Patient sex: M
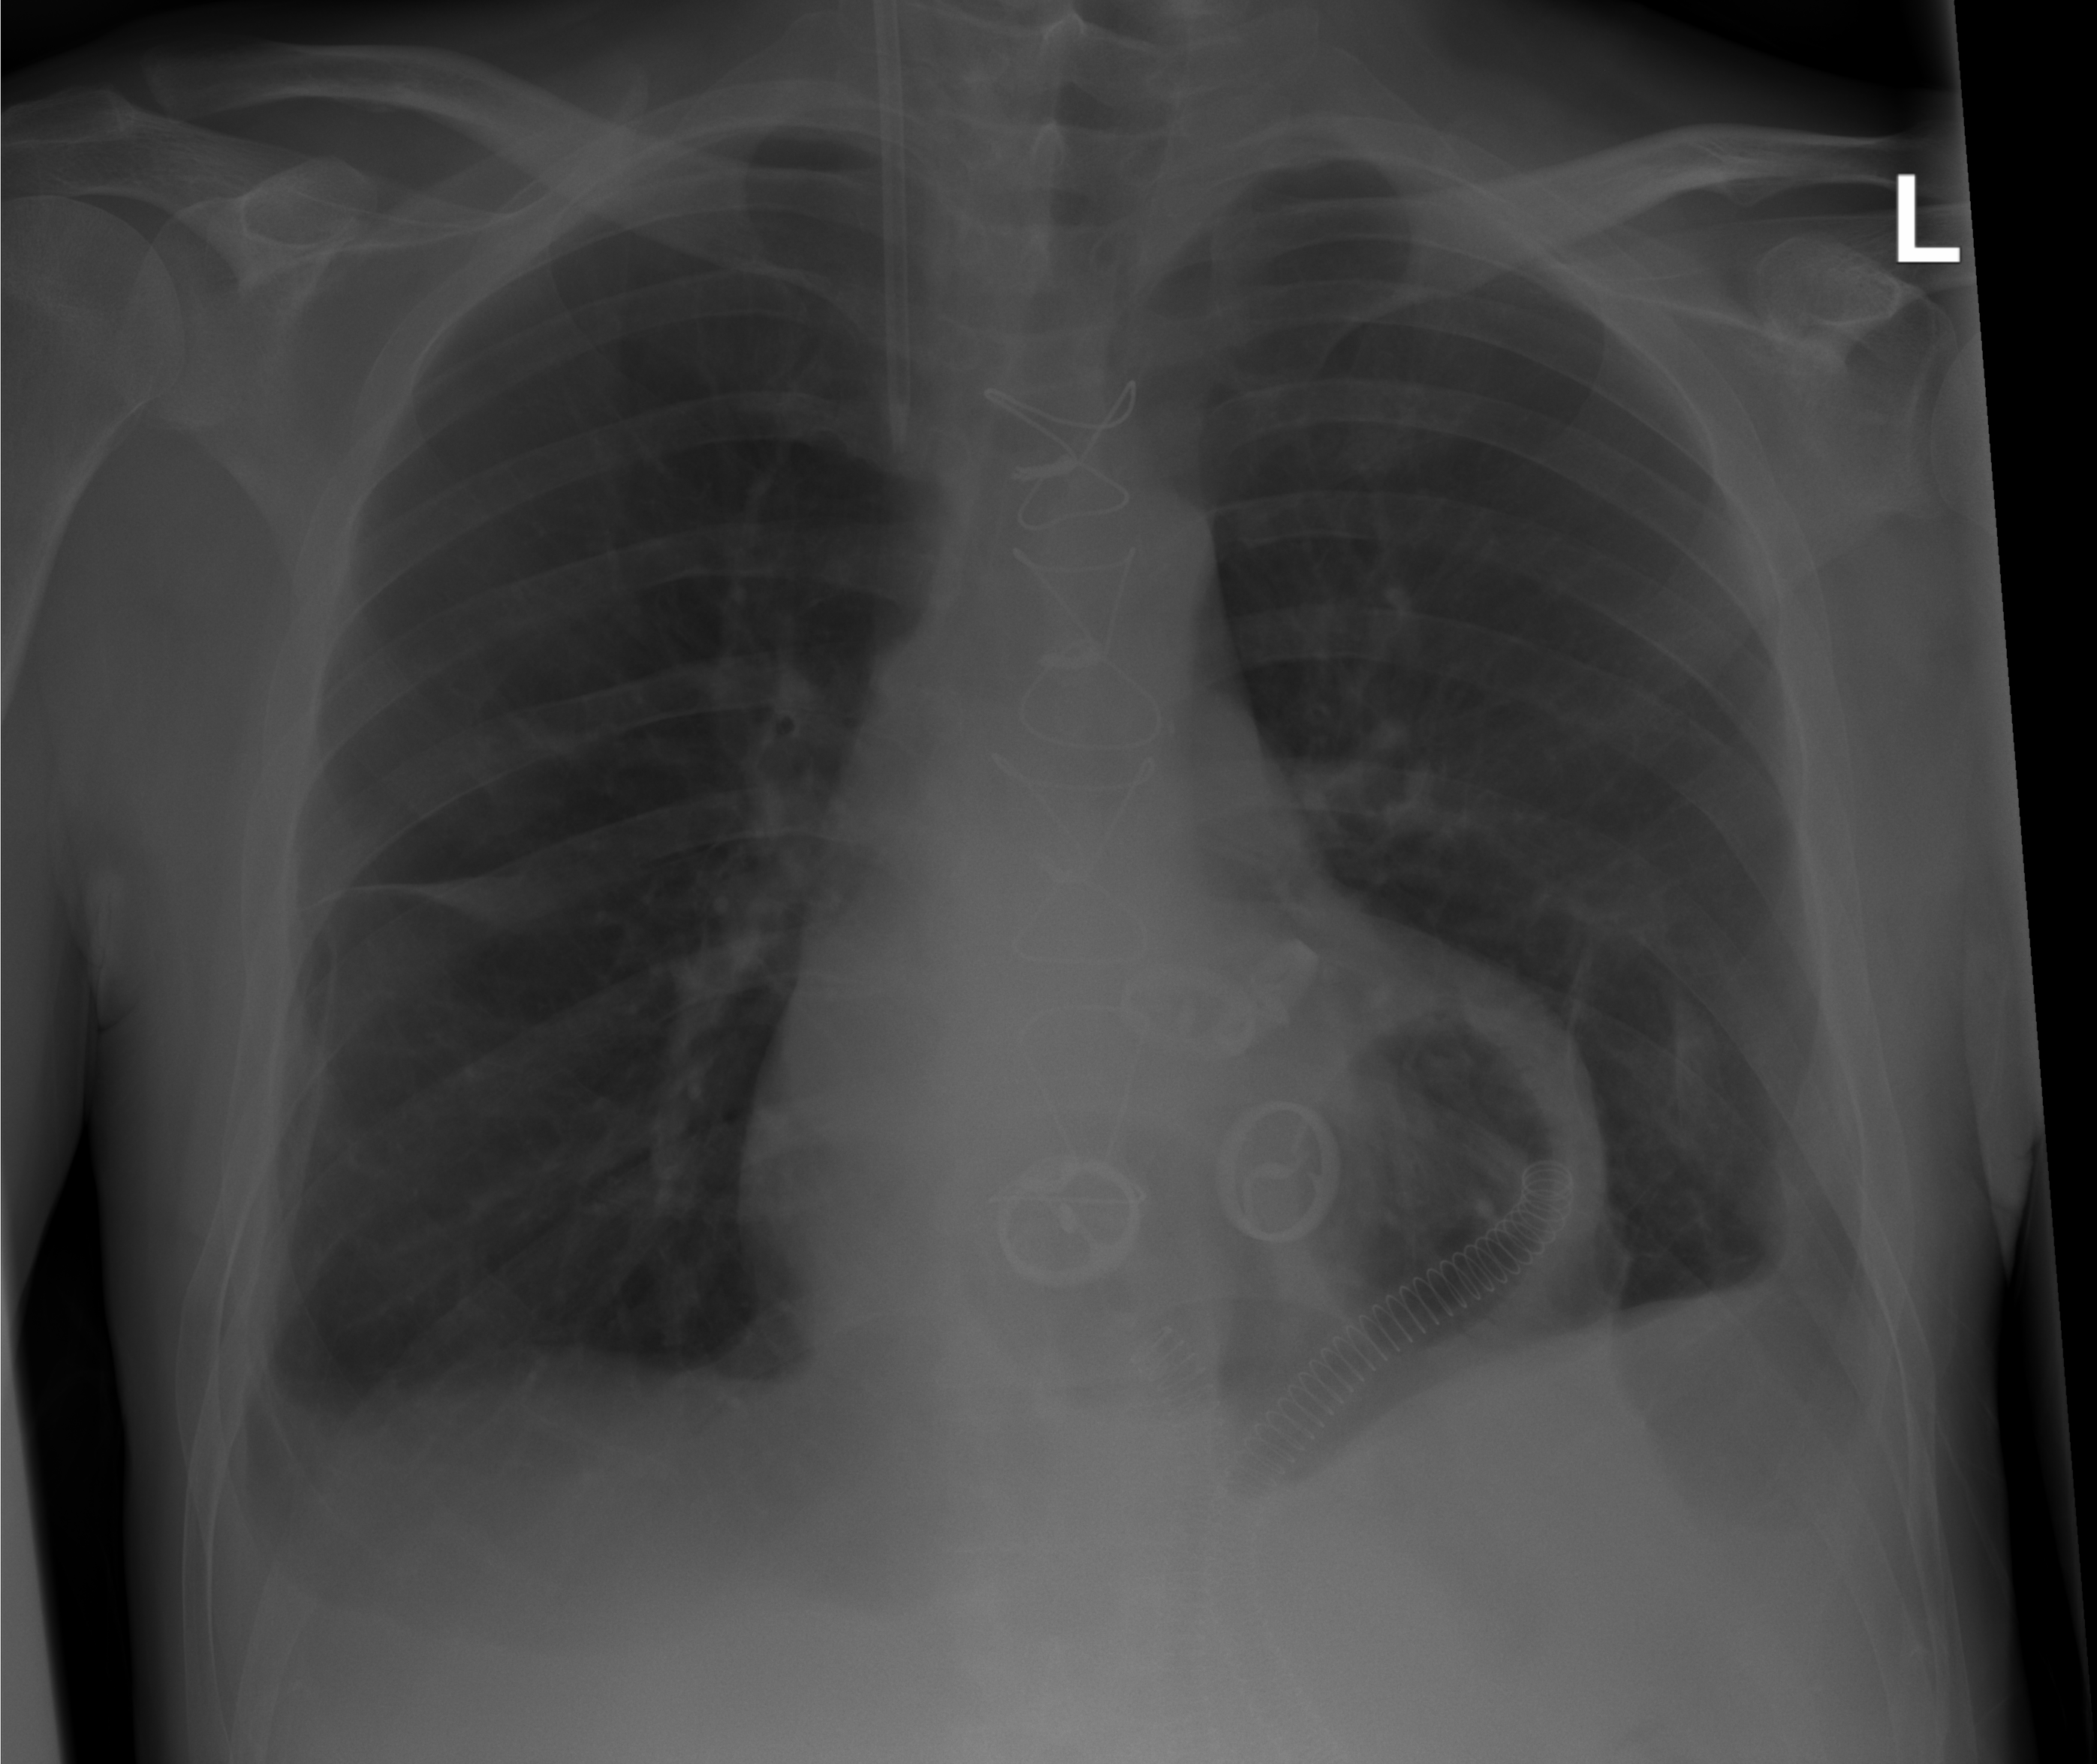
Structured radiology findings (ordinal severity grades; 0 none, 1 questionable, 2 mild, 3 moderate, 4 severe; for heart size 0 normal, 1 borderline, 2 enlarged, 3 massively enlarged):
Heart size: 0
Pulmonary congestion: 0
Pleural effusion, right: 2
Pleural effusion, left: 2
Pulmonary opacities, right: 0
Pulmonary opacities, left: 0
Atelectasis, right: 2
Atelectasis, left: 2